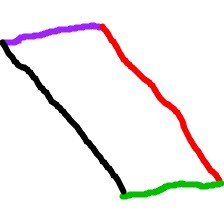
Shape: parallelogram